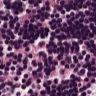
Metastatic tissue present: no